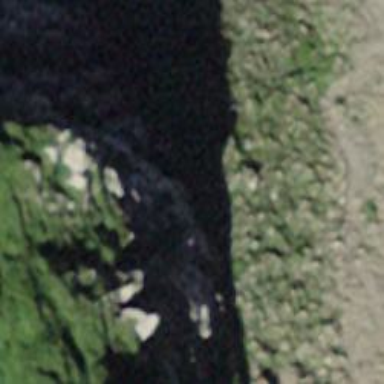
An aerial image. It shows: Natural cliff.